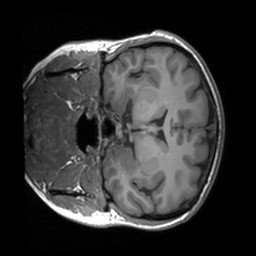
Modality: T1w
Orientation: coronal
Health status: healthy
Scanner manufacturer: siemens
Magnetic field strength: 3 T
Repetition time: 1.9 s
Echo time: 0.00226 s